Interaction volume radius: 5 \u00c5
Interaction volume height: 15 \u00c5
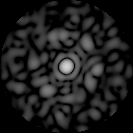
Disorder parameter: 0.8494